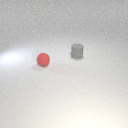
small gray rubber cylinder behind small red rubber sphere